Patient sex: M
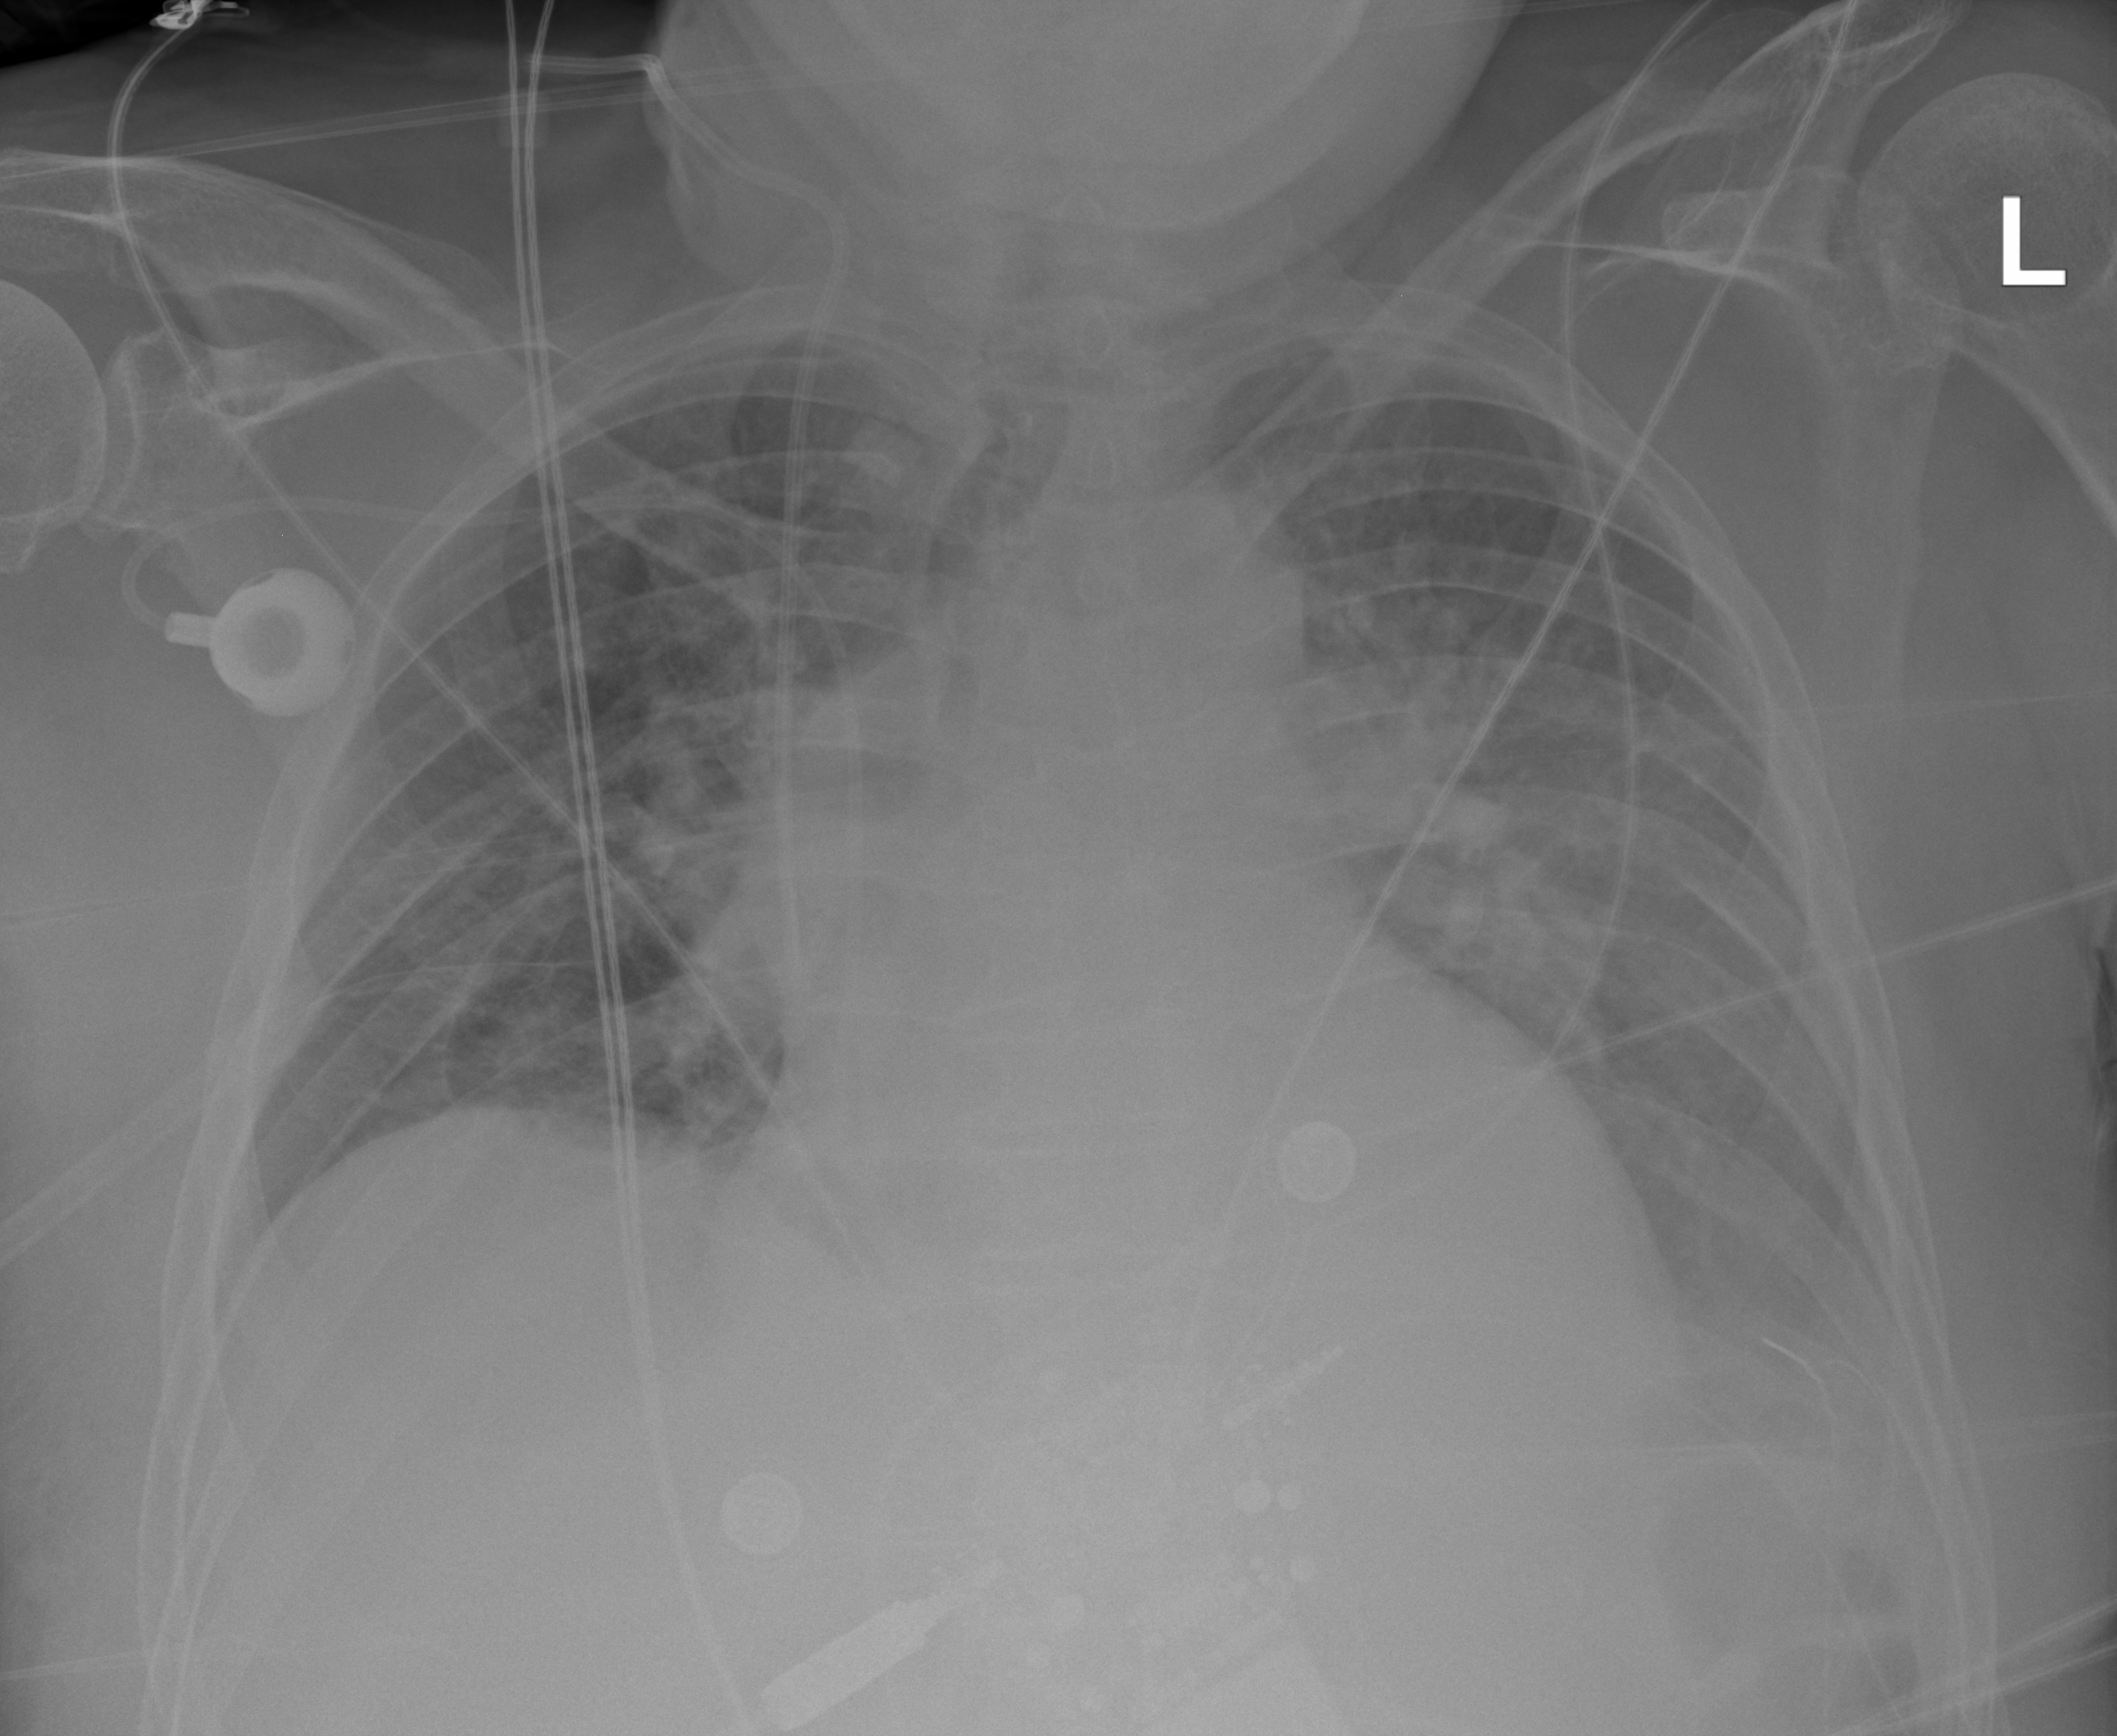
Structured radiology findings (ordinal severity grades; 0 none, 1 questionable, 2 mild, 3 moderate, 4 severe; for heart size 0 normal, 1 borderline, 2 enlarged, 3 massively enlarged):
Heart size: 1
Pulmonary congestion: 3
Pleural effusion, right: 0
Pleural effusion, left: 0
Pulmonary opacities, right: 0
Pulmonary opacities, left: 0
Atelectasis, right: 0
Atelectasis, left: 0